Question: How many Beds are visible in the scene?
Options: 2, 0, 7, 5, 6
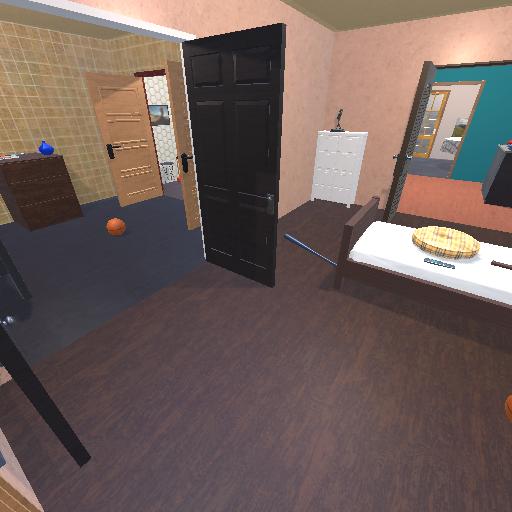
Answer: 2